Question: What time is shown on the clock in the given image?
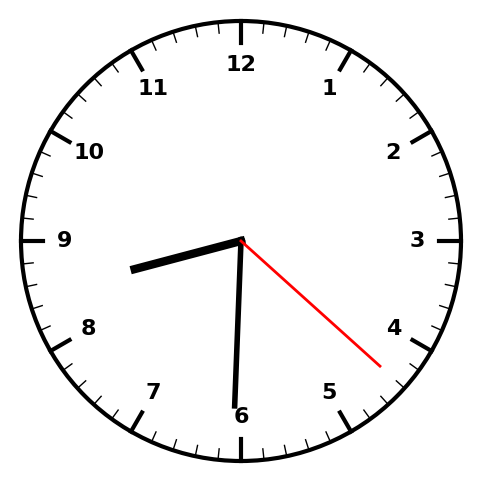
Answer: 08:30:22